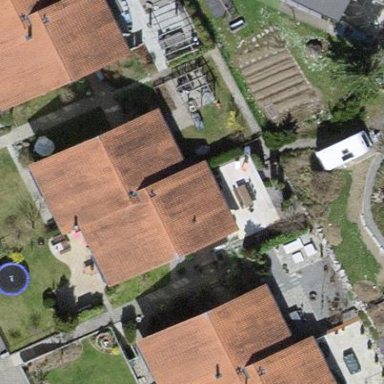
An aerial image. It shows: Semidetached house.